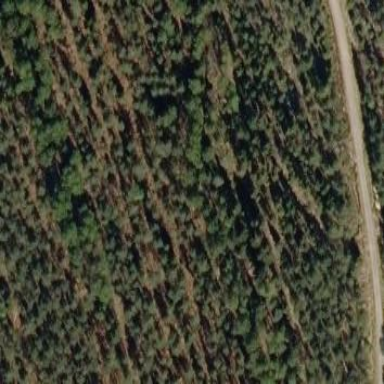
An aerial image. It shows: Forest area.